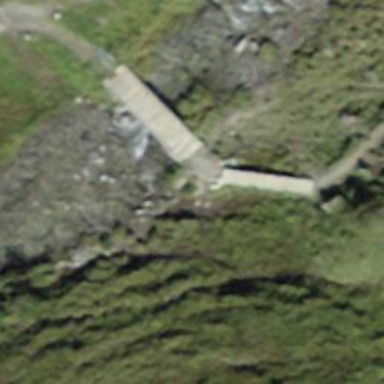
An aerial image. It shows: Path on bridge.